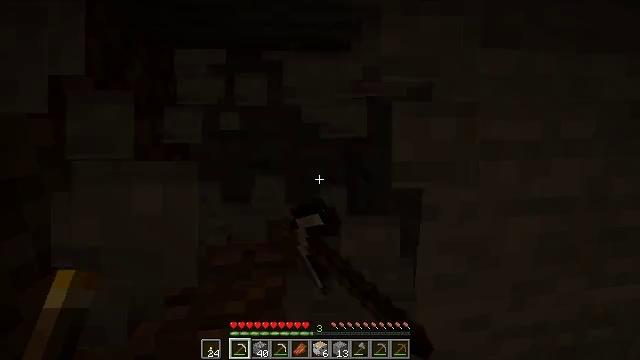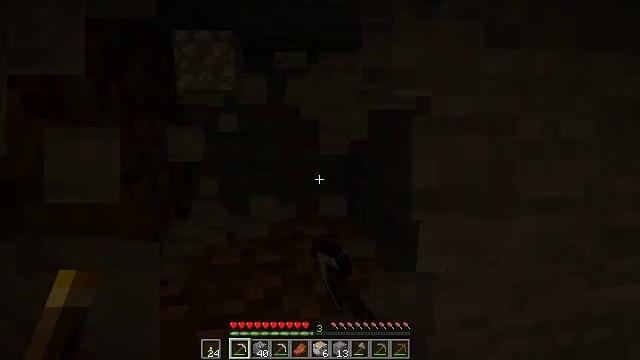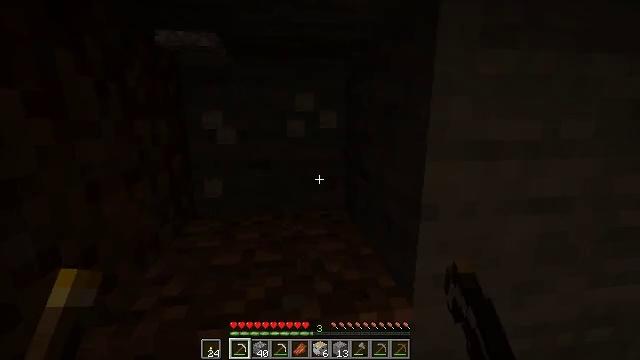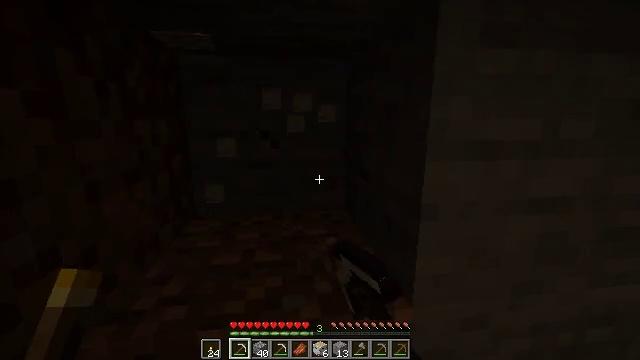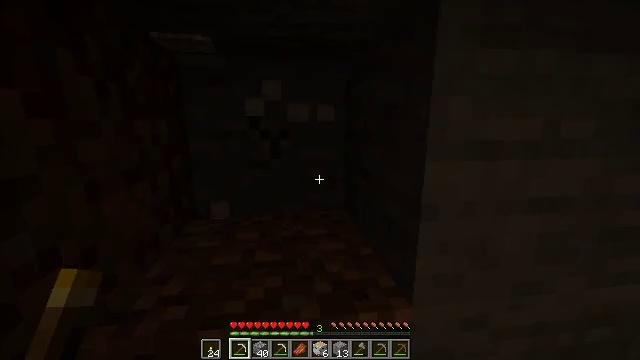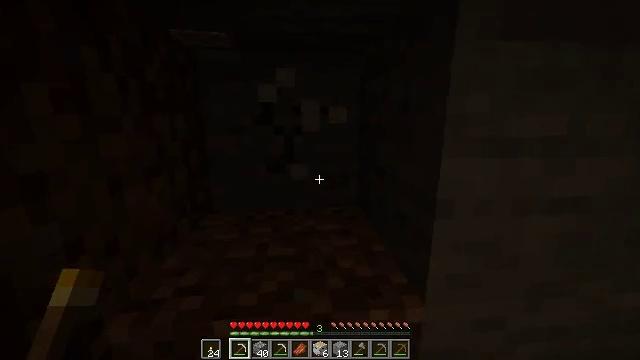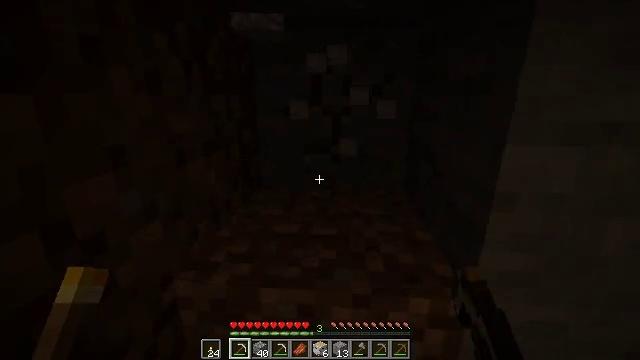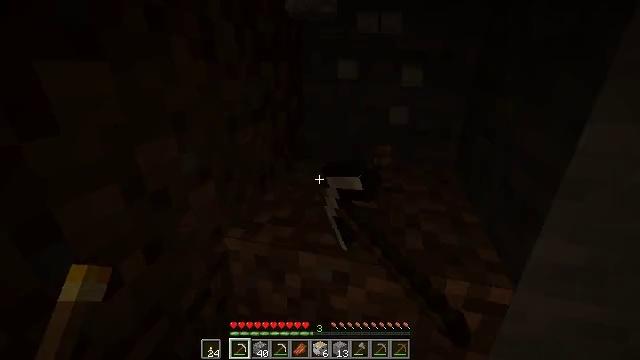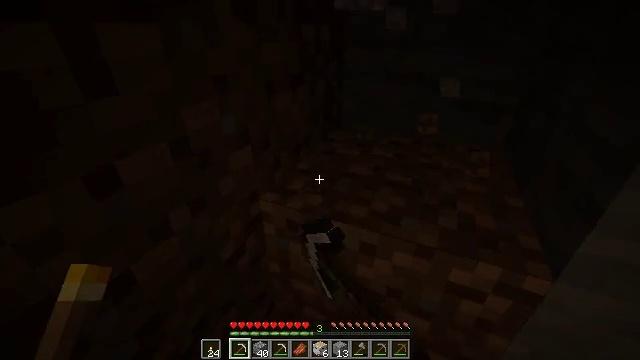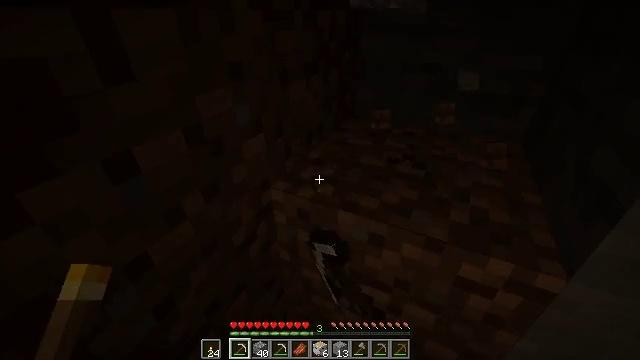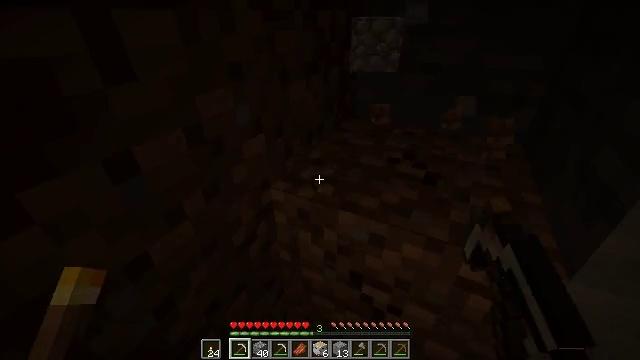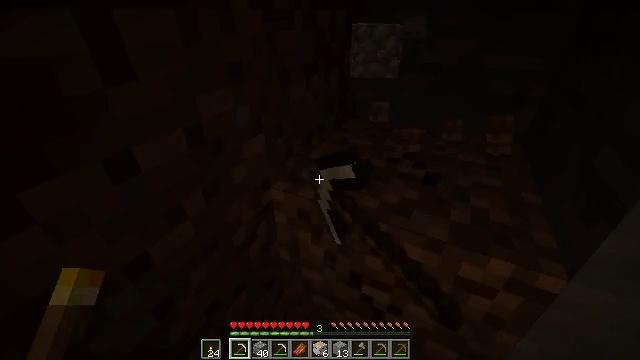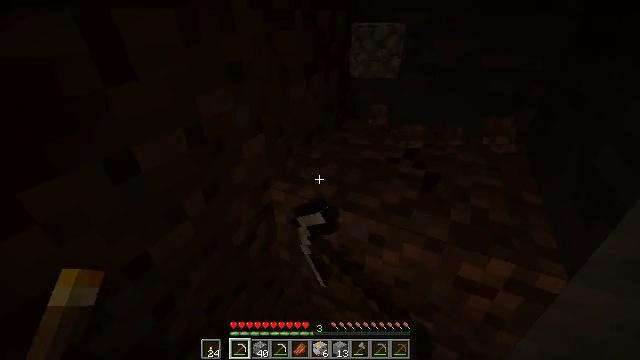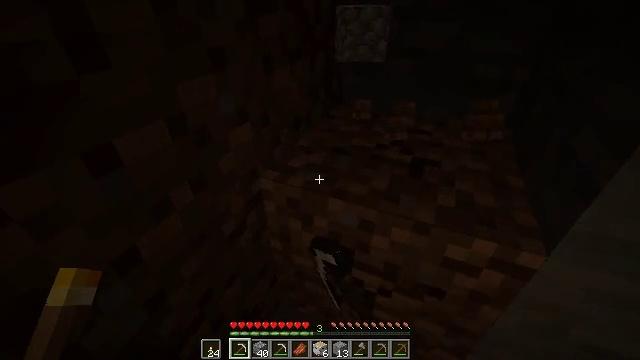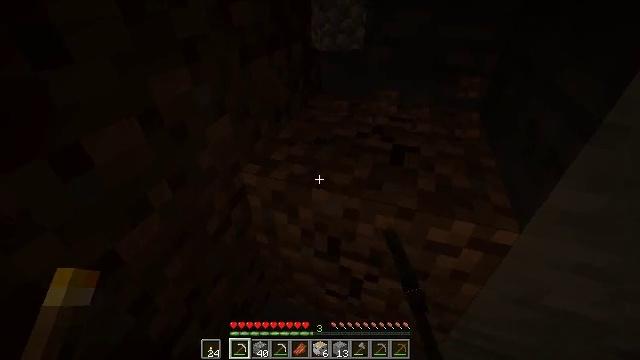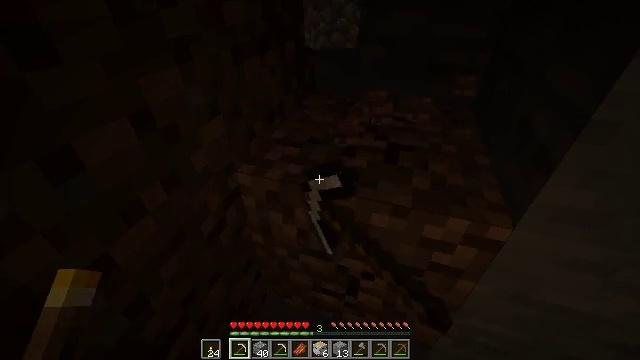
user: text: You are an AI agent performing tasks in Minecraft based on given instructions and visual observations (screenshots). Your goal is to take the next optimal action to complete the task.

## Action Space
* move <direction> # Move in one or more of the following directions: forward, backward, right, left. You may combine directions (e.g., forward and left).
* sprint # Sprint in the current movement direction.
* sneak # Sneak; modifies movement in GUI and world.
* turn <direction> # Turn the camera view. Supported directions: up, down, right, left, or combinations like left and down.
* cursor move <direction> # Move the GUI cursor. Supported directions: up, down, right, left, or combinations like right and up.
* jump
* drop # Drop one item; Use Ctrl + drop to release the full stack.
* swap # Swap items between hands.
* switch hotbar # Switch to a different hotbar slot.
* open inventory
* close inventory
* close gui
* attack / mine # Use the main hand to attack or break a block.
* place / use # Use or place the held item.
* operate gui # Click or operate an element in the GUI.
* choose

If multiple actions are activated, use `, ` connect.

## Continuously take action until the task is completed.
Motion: motion action
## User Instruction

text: Get dirt block.
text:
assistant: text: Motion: attack / mine
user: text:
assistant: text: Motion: attack / mine
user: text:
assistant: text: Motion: attack / mine
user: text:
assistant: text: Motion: attack / mine
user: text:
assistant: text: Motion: turn left, attack / mine
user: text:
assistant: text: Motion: turn left and down, attack / mine
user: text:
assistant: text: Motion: turn left and down, attack / mine
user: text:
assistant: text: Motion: turn left and down, attack / mine
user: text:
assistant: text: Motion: turn left and down, attack / mine
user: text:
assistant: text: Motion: attack / mine
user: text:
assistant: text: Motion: attack / mine
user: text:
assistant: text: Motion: attack / mine
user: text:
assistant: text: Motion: turn right and down, attack / mine
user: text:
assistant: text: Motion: turn right and down, attack / mine
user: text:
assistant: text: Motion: turn right, attack / mine
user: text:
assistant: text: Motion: attack / mine
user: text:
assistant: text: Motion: attack / mine
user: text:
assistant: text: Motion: attack / mine
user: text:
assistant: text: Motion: attack / mine
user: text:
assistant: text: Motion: attack / mine
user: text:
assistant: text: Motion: attack / mine
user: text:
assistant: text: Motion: attack / mine
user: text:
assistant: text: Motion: attack / mine
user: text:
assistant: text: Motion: attack / mine
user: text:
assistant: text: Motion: attack / mine
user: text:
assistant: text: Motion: turn right, attack / mine
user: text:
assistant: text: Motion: attack / mine